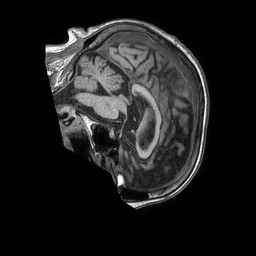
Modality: T1w
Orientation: sagittal
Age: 77
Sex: female
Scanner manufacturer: philips
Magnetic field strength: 1.5 T
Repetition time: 0.007589 s
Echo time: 0.003452 s